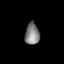
Tissue: skin
Cell type: Epithelial cells
Senescence score: 0.2
Nuclear area (px): 307
Mean DAPI intensity: 127.932